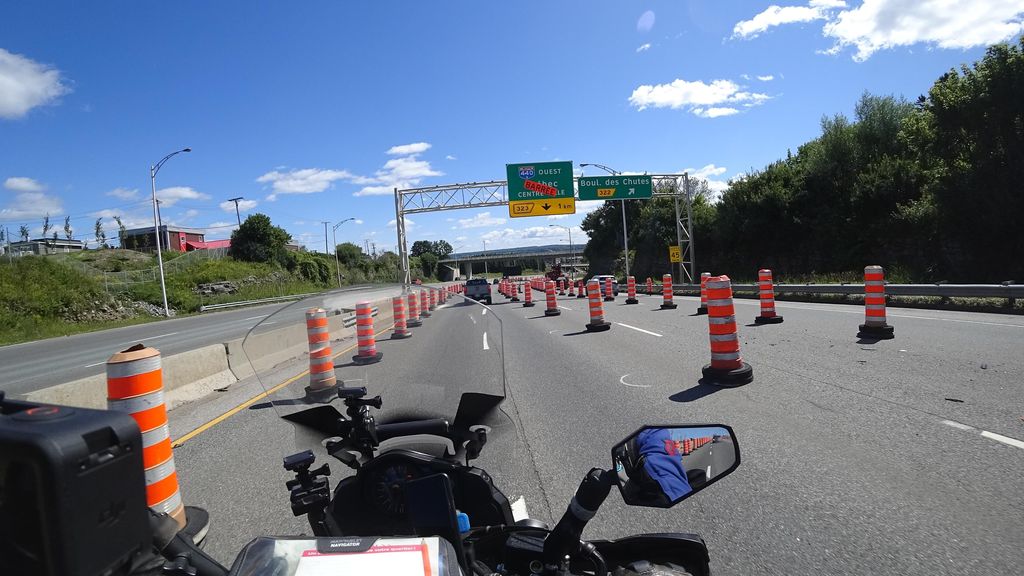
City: quebec_city